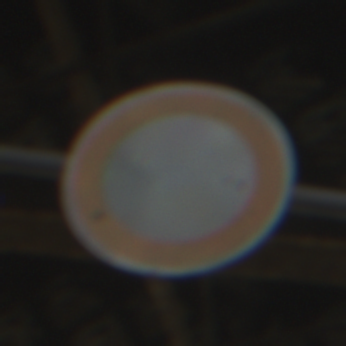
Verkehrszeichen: VerbotFahrzeugeAllerArt
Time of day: Midday
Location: Outdoor (Urban)
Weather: Clear
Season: NotSpecified
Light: Natural